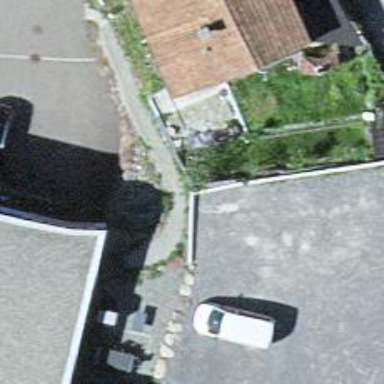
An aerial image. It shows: Retaining wall.